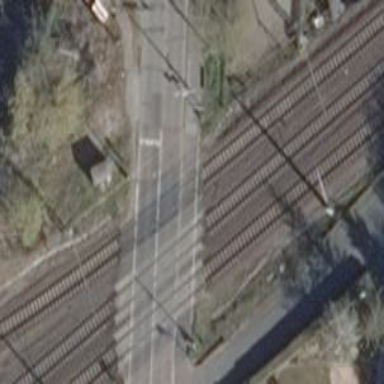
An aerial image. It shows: Crossing for the railway.